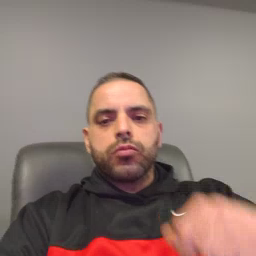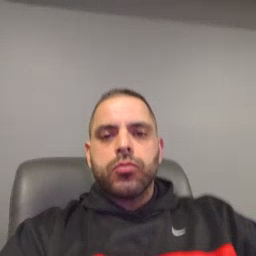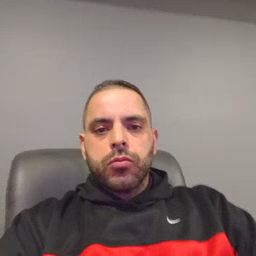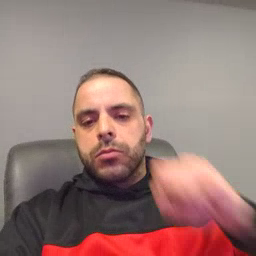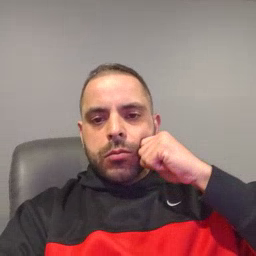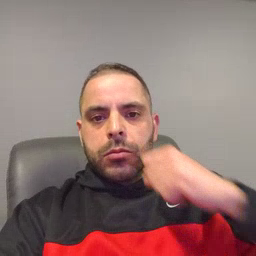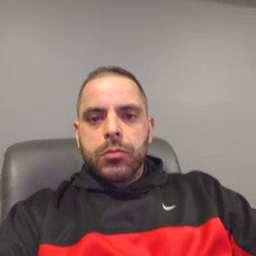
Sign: apple